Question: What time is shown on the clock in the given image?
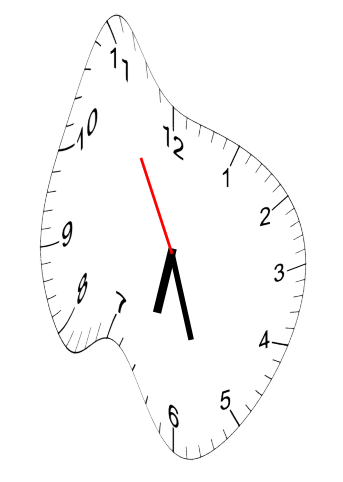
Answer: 06:26:55